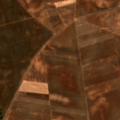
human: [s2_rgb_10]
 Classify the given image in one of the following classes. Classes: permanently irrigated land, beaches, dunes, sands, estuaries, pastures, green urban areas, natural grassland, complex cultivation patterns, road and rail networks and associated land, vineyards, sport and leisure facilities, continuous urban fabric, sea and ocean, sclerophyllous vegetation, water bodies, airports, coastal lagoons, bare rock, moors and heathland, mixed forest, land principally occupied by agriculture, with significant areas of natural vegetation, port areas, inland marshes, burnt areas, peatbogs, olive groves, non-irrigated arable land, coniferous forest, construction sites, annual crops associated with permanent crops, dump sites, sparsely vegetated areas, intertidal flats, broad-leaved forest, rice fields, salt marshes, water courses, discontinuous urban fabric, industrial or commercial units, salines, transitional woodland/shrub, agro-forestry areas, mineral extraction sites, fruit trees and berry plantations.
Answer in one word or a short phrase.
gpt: non-irrigated arable land, permanently irrigated land, olive groves, annual crops associated with permanent crops